Question: I am trying to determine if I am approaching the following issue the correct way with SQL and DBIx::Class as I am very new to both.
I have a schema with 3 tables, Device,object and Network
A device can have 0..1 to many objects
An object can have 1 network but a network can belong to 0...Many devices.
I have tried to capture this relationship in the schema shown in the picture.

Here is the relavent Schema.
## Device
'''
__PACKAGE__->table("Device");
__PACKAGE__->add_columns(
"devicename",
{ data_type => "varchar", is_nullable => 0, size => 50 },
"devicetype",
{ data_type => "varchar", is_nullable => 0, size => 20 },
"deviceid",
{ data_type => "integer", is_auto_increment => 1, is_nullable => 0 },
);
__PACKAGE__->set_primary_key("deviceid");
__PACKAGE__->has_many(
"objects",
"TestApp::Schema::Result::Object",
{ "foreign.device_deviceid" => "self.deviceid" },
{ cascade_copy => 0, cascade_delete => 0 },
'''
## Object
'''
__PACKAGE__->table("Object");
__PACKAGE__->add_columns(
"objectid",
{ data_type => "integer", is_auto_increment => 1, is_nullable => 0 },
"objectname",
{ data_type => "varchar", is_nullable => 0, size => 100 },
"objecttype",
{ data_type => "varchar", is_nullable => 0, size => 20 },
"device_deviceid",
{ data_type => "integer", is_foreign_key => 1, is_nullable => 0 },
"network_networkid",
{ data_type => "integer", is_foreign_key => 1, is_nullable => 1 },
);
__PACKAGE__->set_primary_key("objectid");
__PACKAGE__->belongs_to(
"device_deviceid",
"TestApp::Schema::Result::Device",
{ deviceid => "device_deviceid" },
{ is_deferrable => 1, on_delete => "NO ACTION", on_update => "NO ACTION" },
);
__PACKAGE__->belongs_to(
"network_networkid",
"TestApp::Schema::Result::Network",
{ networkid => "network_networkid" },
{
is_deferrable => 1,
join_type => "LEFT",
on_delete => "NO ACTION",
on_update => "NO ACTION",
},
);
'''
## Network
'''
__PACKAGE__->table("network");
__PACKAGE__->add_columns(
"networkid",
{ data_type => "integer", is_auto_increment => 1, is_nullable => 0 },
"network",
{ data_type => "varchar", is_nullable => 1, size => 15 },
"netmask",
{ data_type => "varchar", is_nullable => 1, size => 15 },
"cidr",
{ data_type => "integer", is_nullable => 1 },
);
__PACKAGE__->set_primary_key("networkid");
__PACKAGE__->has_many(
"objects",
"TestApp::Schema::Result::Object",
{ "foreign.network_networkid" => "self.networkid" },
{ cascade_copy => 0, cascade_delete => 0 },
);
'''
For my test data I am inserting the data like so below. Is there a more efficient way?
'''
#get result sets
my $network_rs = $schema->resultset('Network');
my $device_rs = $schema->resultset('Device');
#create a new device
my $new_device = $device_rs->create( { devicename => 'test_device', devicetype => 'test_dt'});
#create a new network if it doesn't exist.
my $new_network = $network_rs->find_or_create({ network => '1.1.1.1', netmask => '255.255.255.0', cidr => '24' });
#Add two objects and set the foreign key for the network table for the newly created network above.
$new_device->objects->create( { objectname => 'networkobj1',network_networkid => $new_network->networkid });
$new_device->objects->create( { objectname => 'networkobj2',network_networkid => $new_network->networkid });
'''
To view the networks assigned to each network I just do the following;
'''
my @deviceObjects = $new_device->objects();
foreach my $object (@deviceObjects)
{
print $object->objectname . " contains the following network:
";
print $object->network_networkid->network . "
";
print $object->network_networkid->netmask . "
";
print $object->network_networkid->cidr . "
";
}
'''
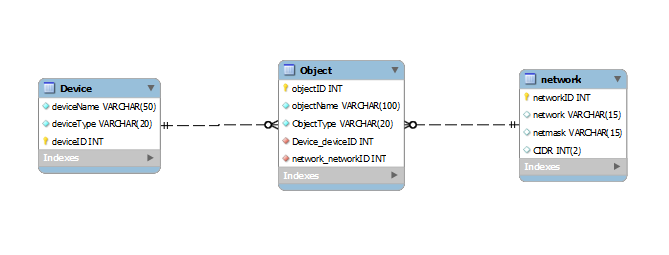
Answer: Basically you're doing everything correct.
Your object table is usually called a bridge or many-to-many helper table.
To get directly from a device to its networks you can add a many_to_many helper method, see the DBIx::Class::Relationship docs.
There are some modules for populating your database with (test) data, for example DBIx::Class::Fixtures.
The recommended naming for relationships (and what DBIx::Class::Schema::Loader generates from an existing database) is singular for relationships that return a single row (belongs_to, has_one and might_have) and plural for relationships that return a list of rows (has_many).
Using device->objects->network reads much more natural, including the names of the columns storing the foreign key doesn't make much sense.
Beside those little things a great start!
Join #dbix-class in irc.perl.org for realtime help.